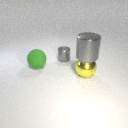
large green rubber sphere in front of small gray metal cylinder